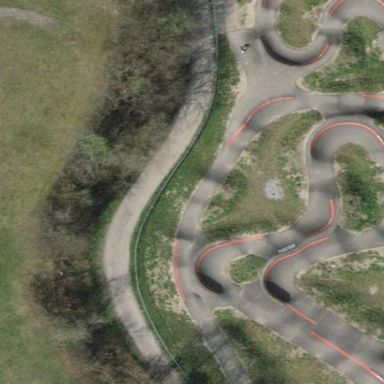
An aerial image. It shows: Asphalt cycleway featuring pump track for cycling enthusiasts.